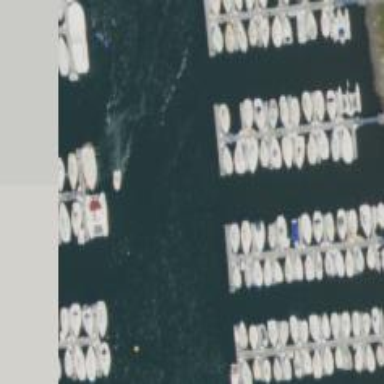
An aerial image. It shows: Pier with mooring facilities.